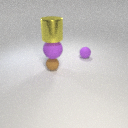
small brown rubber sphere below large yellow metal cylinder